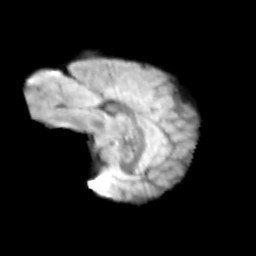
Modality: T2w
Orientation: sagittal
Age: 11
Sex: female
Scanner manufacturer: siemens
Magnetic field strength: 3 T
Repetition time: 3.8 s
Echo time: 0.07 s